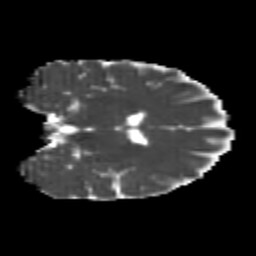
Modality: MD
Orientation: coronal
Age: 24
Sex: female
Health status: healthy
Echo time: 0.074 s